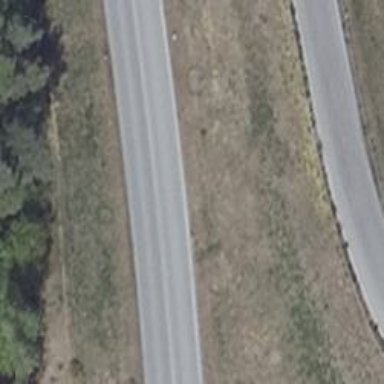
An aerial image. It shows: Asphalt motorway of trunk classification.